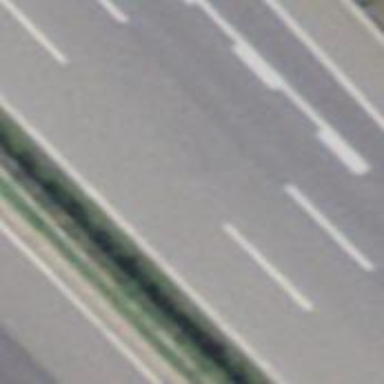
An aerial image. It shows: Motorway junction.